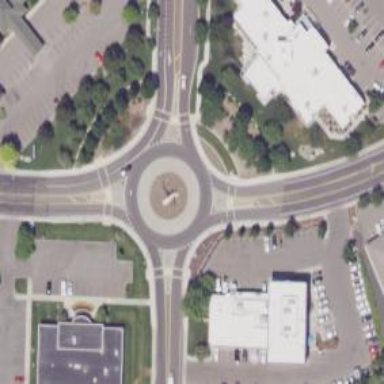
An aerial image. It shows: Tertiary road leading to roundabout junction.